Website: macys
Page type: billing-address
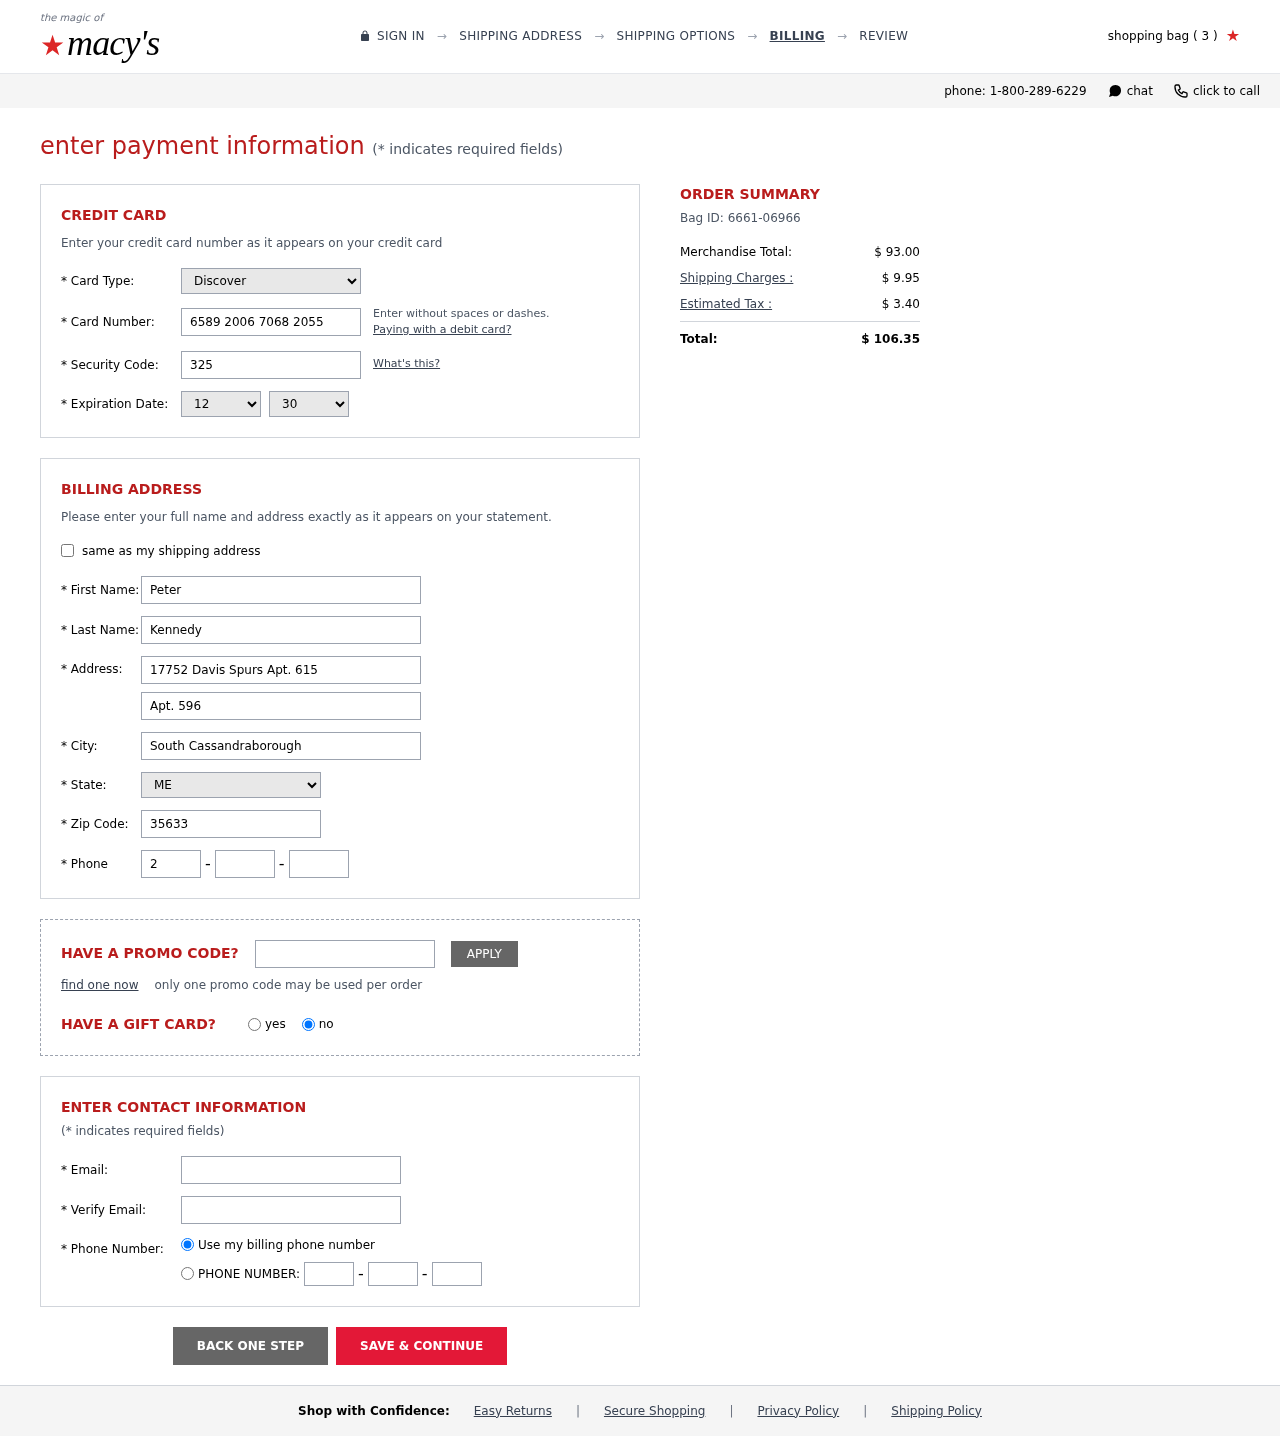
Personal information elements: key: PII_CARD_CVV
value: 325
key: PII_CARD_EXPIRY_MONTH
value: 12
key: PII_CARD_EXPIRY_YEAR
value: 30
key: PII_CARD_NUMBER
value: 6589 2006 7068 2055
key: PII_CARD_TYPE
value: Discover
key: PII_CITY
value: South Cassandraborough
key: PII_EMAIL
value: peterkennedy@hotmail.com
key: PII_FIRSTNAME
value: Peter
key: PII_LASTNAME
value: Kennedy
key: PII_PHONE_AREA
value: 286
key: PII_PHONE_PREFIX
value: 403
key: PII_PHONE_SUFFIX
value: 0335
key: PII_POSTCODE
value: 35633
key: PII_STATE_ABBR
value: ME
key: PII_STREET
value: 17752 Davis Spurs Apt. 615
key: PII_STREET2
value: Apt. 596
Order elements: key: ORDER_NUM_ITEMS
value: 3
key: ORDER_ID
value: Bag ID: 6661-06966
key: ORDER_SUBTOTAL
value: $ 93.00
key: ORDER_SHIPPING_COST
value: $ 9.95
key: ORDER_TAX
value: $ 3.40
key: ORDER_TOTAL
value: $ 106.35